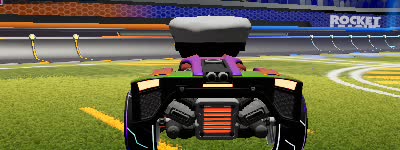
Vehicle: breakout